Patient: sex F, age 73
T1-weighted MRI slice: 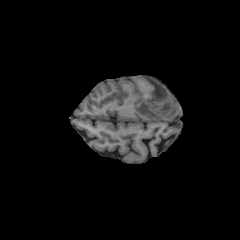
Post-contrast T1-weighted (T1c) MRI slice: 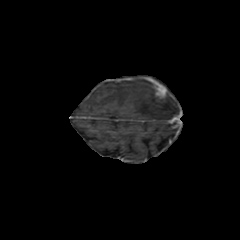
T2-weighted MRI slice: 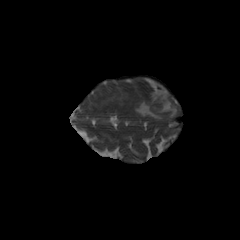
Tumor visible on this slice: yes
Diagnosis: Glioblastoma, IDH-wildtype
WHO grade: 4